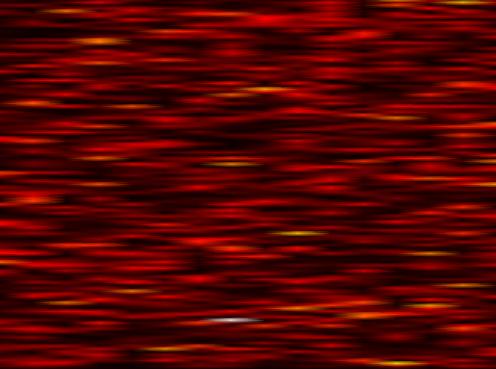
Label: FBMC